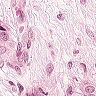
Metastatic tissue present: yes